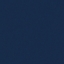
Land use / land cover class: SeaLake